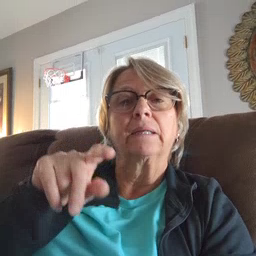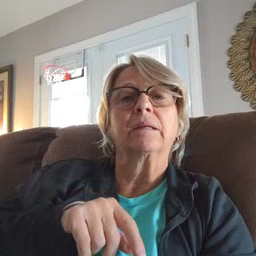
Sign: hesheit